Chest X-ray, PA view. Patient: 77 years old, sex M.
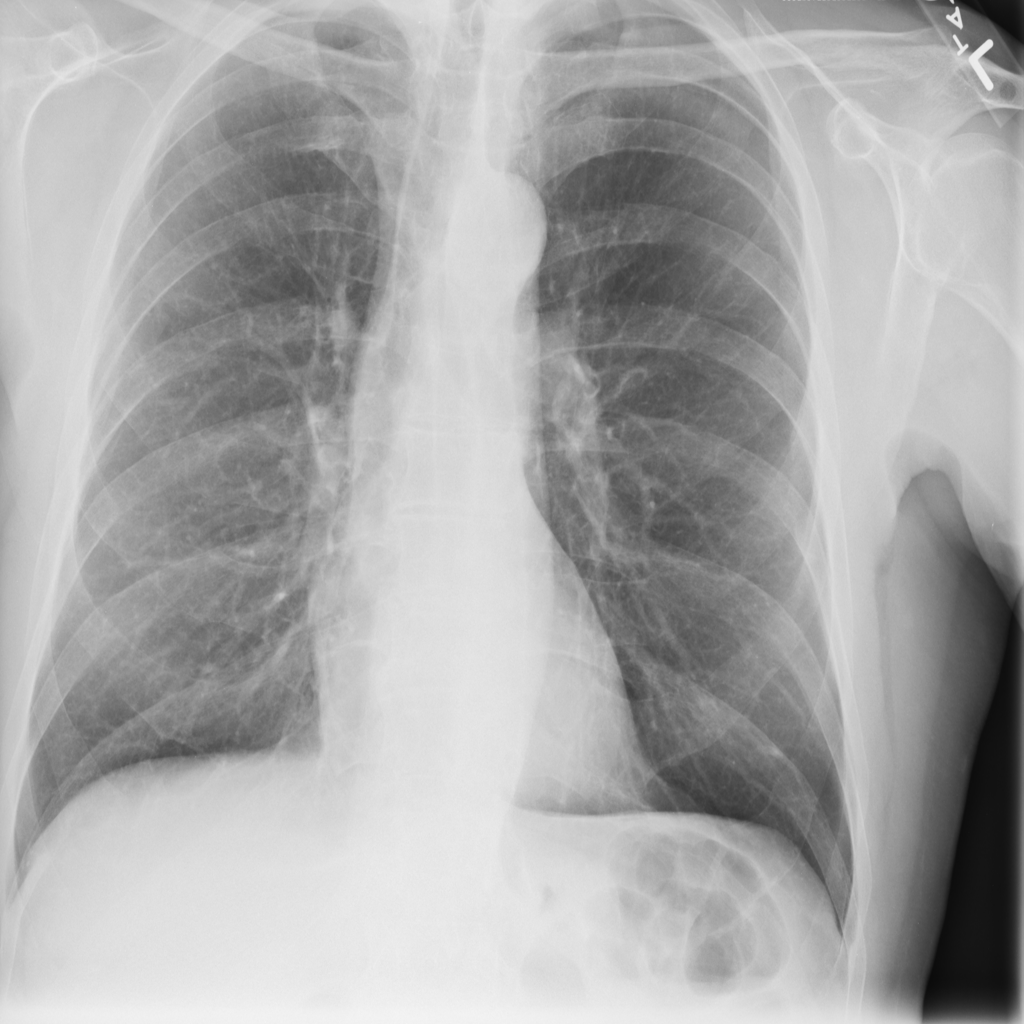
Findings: No Finding